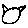
Label: cat